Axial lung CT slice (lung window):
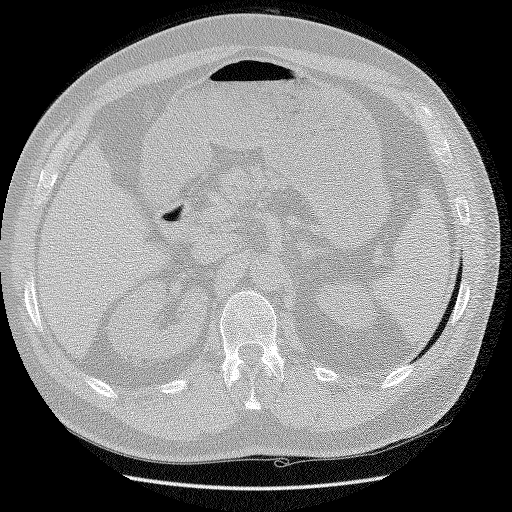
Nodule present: no